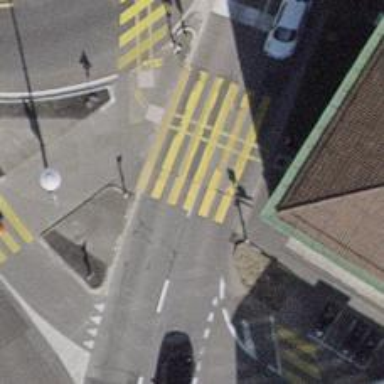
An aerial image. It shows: Crossing with traffic signals.